Field crop: maize
Growth stage: 2
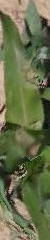
Species: maize